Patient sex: M
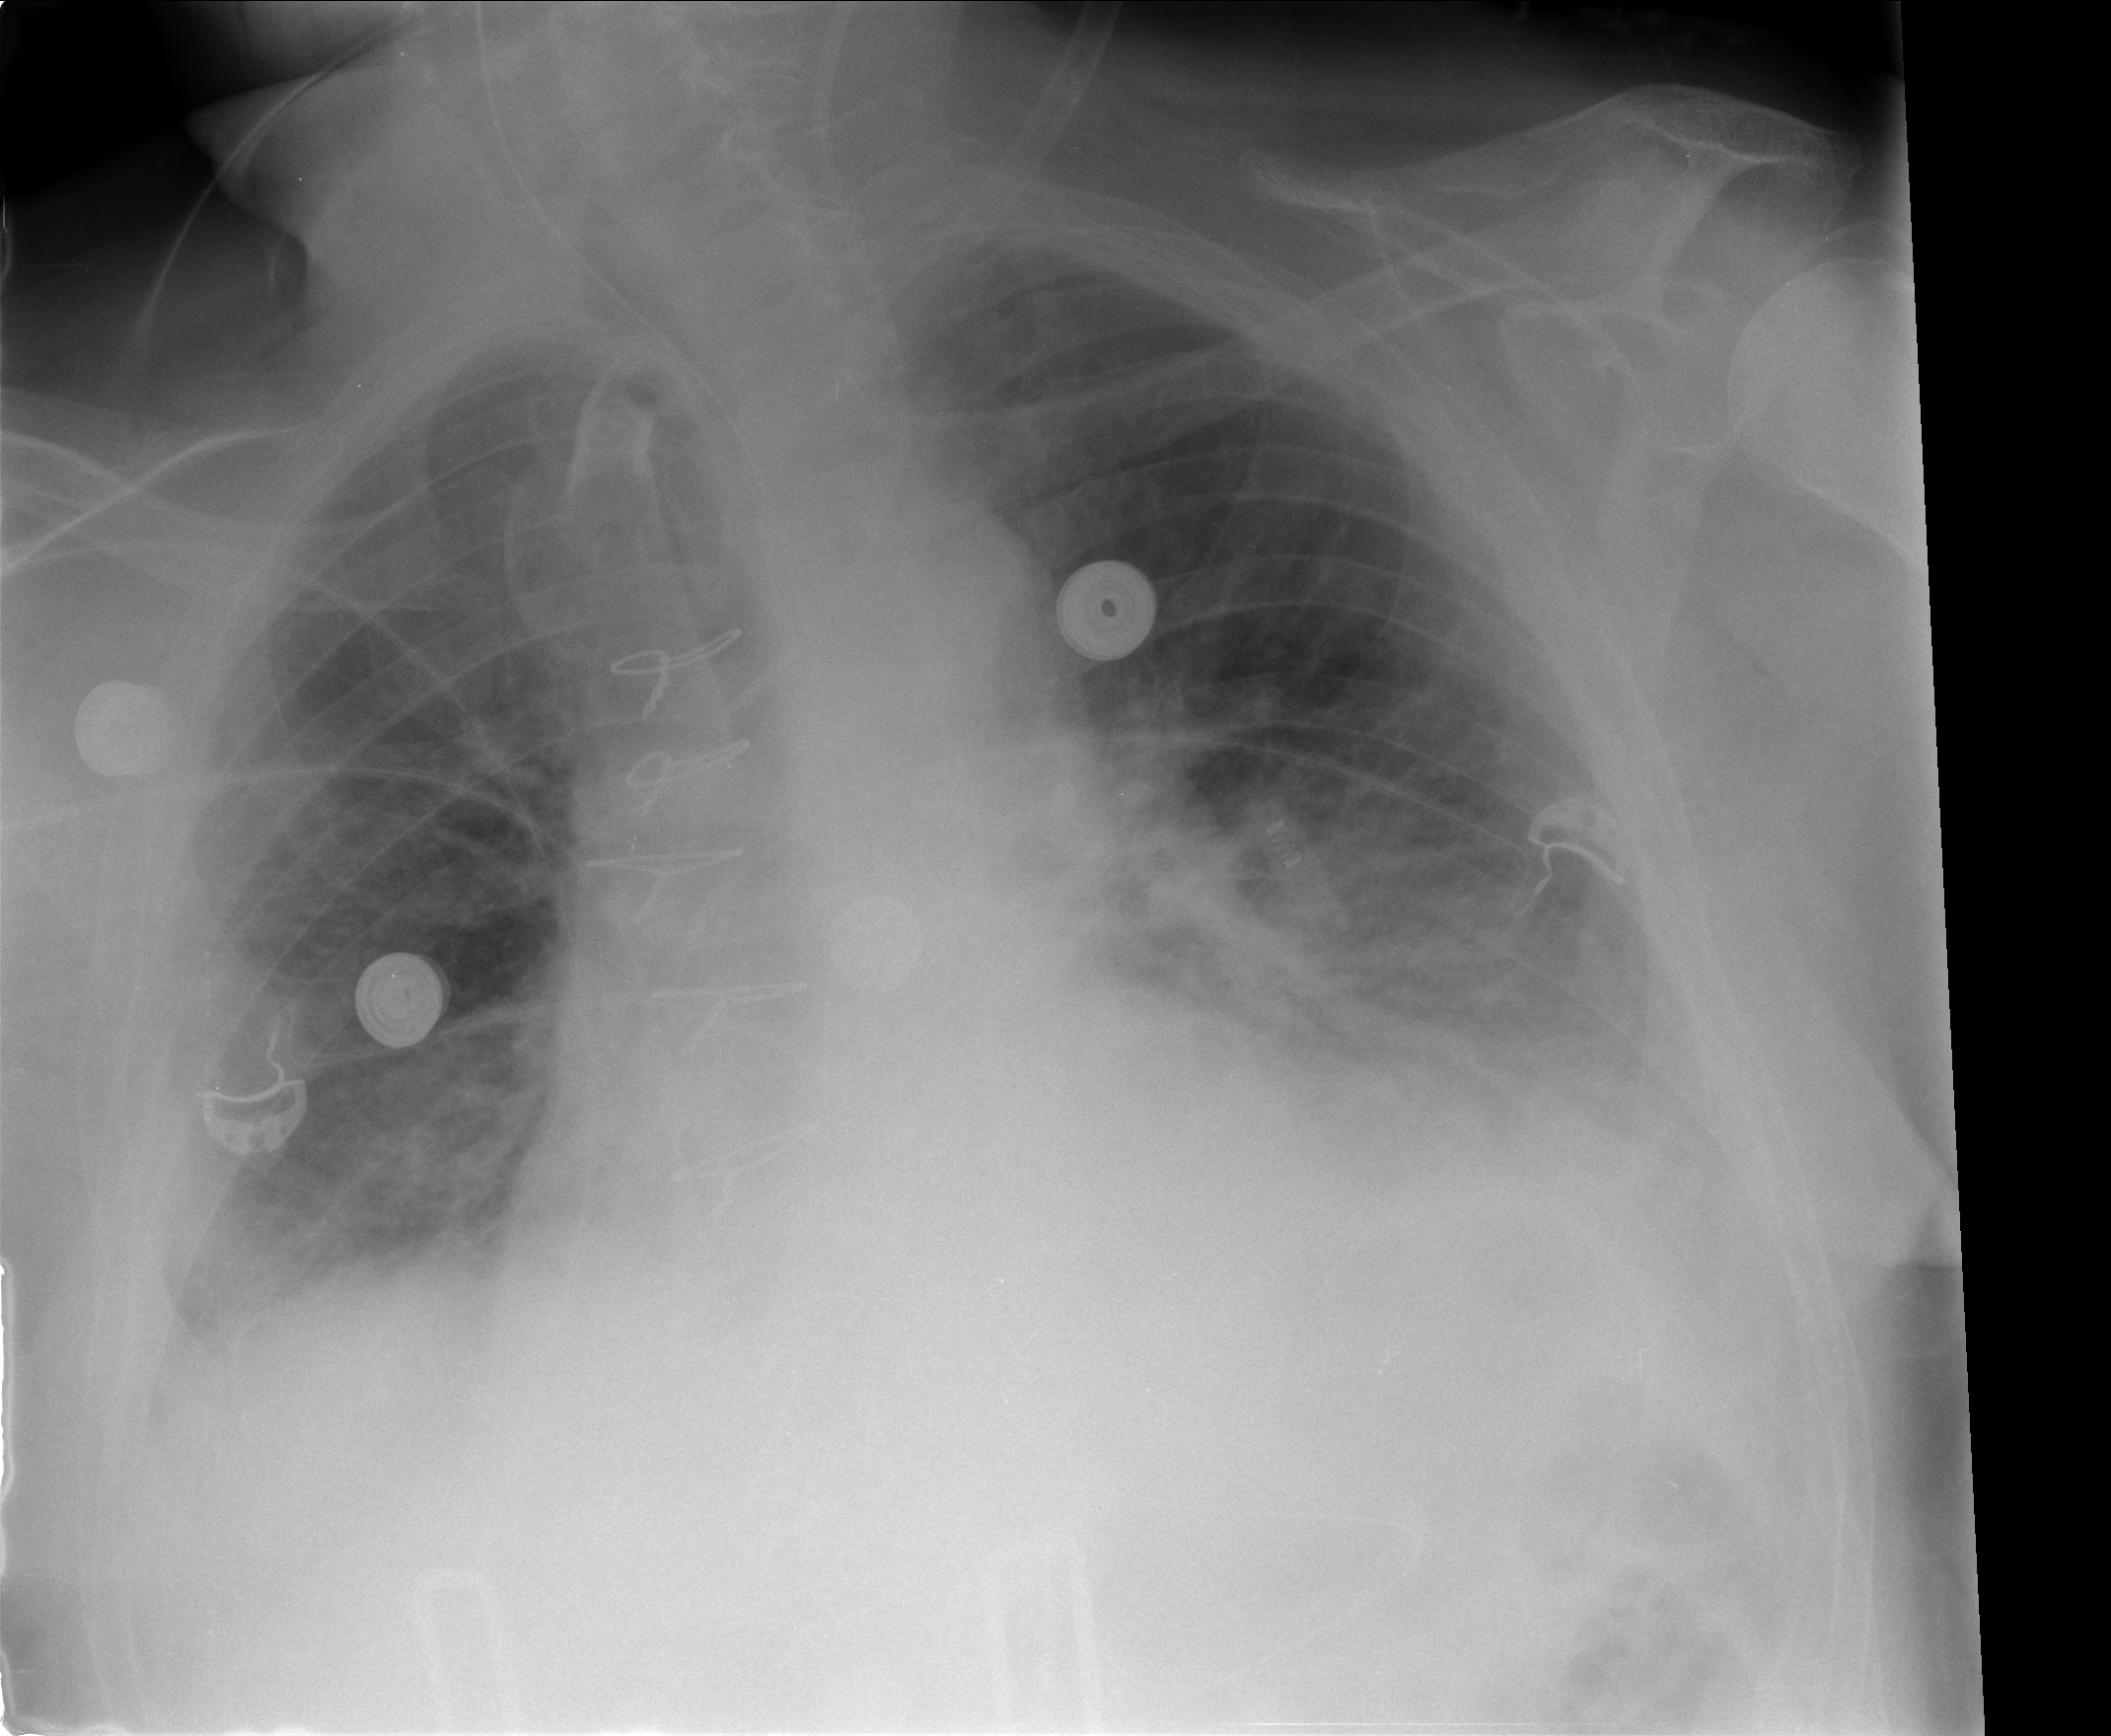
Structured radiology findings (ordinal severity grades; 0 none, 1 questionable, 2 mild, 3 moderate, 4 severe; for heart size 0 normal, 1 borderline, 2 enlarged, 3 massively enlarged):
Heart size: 1
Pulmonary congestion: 2
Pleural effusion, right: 1
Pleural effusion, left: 2
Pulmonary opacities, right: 1
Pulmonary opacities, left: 2
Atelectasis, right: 2
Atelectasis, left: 2